問題: 凸四角形$ABCD$の対角線$BD$上に点$E$をとると、$\angle ABD = {40}^{\circ}$, $\angle CBD = {30}^{\circ}$, $\angle ADB = \angle CDB = {60}^{\circ}$, $\angle BAE = {35}^{\circ}$が成立した。$E$から$AB$に下ろした垂線の長さが$1$であるとき、四角形$AEBC$の面積はいくらか。
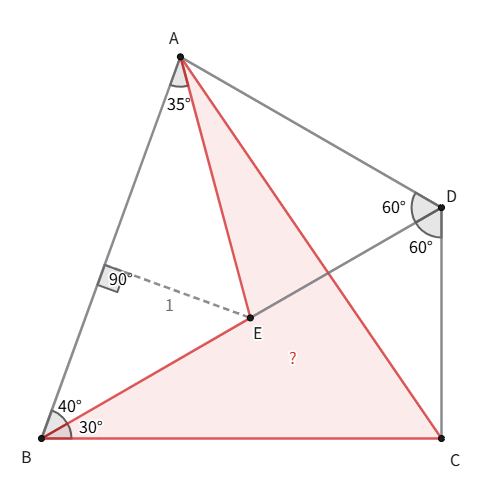
解答: 直線$AD$, $BC$の交点を$F$とすると、簡単な角度計算より$\triangle BCD \equiv \triangle FCD$であるため、特に$BC = CF$である。$\triangle ABF$の内心$I$について、$\angle ABI = {35}^{\circ}$, $\angle BAI = {40}^{\circ}$であるから、$\triangle ABE \equiv \triangle BAI$を確かめられて、特に$\triangle ABF$の内接円の半径は$1$である。この内接円と$AB$, $BF$, $FA$の接点をそれぞれ$P$, $Q$, $R$とすると、$({\rm Area\;} AEBC) = \triangle ABC - \triangle ABE = \frac{\triangle ABF}{2} - \triangle BAI = \frac{\triangle ABF}{2} - (\triangle API + \triangle BPI) = \frac{\triangle ABF}{2} - \frac{\triangle API + \triangle ARI + \triangle BPI + \triangle BQI}{2} = \frac{({\rm Area\;} FQRI)}{2} = \triangle FQI$という計算より、求める面積は$\triangle FQI$のそれに一致する。いま、$QI = 1$および$\angle QFI = {15}^{\circ}$が判明しているので、$\triangle FQI = \frac{{1}^{2} \times \cot {15}^{\circ}}{2} = 1 + \frac{\sqrt{3}}{2}$より、求める面積は$1 + \frac{\sqrt{3}}{2}$である。
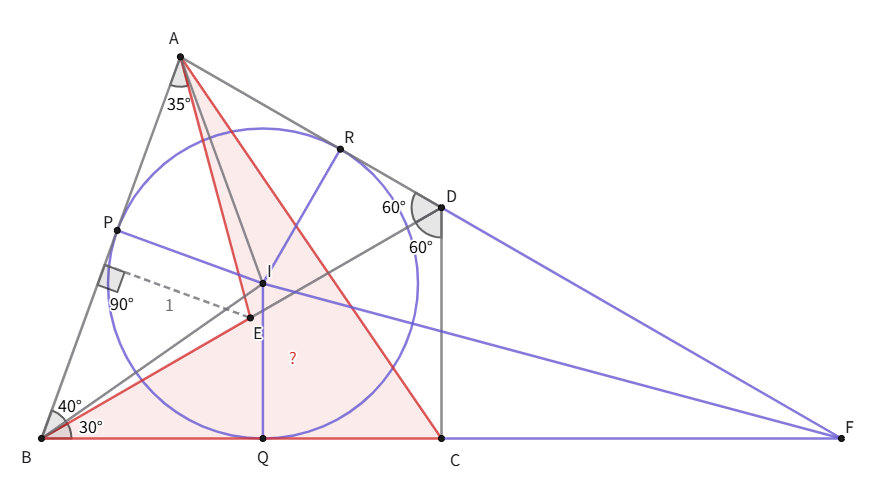
答え: $1 + \frac{\sqrt{3}}{2}$
タグ: 直角三角形、面積
難易度: hard